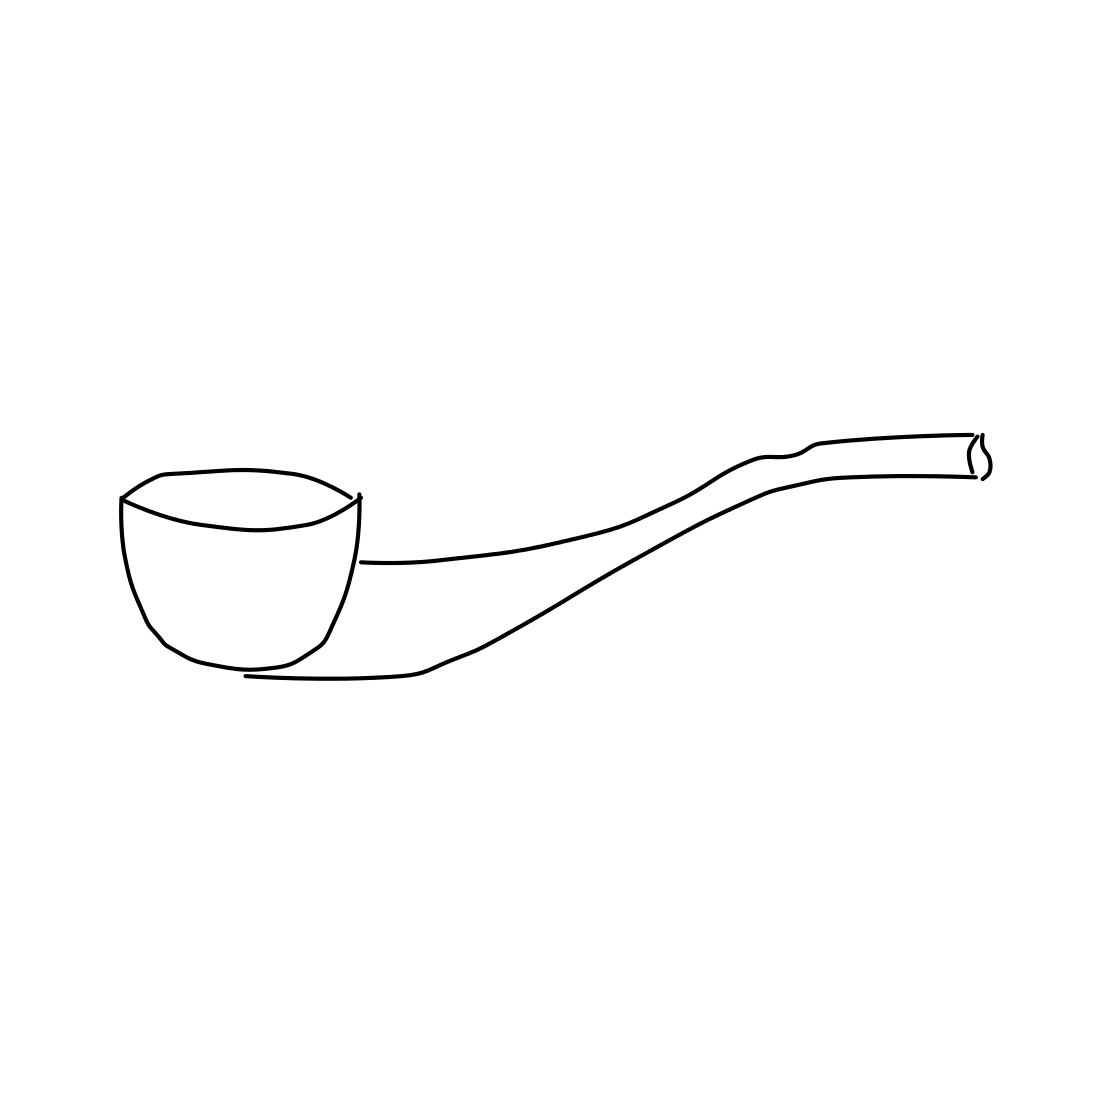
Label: pipe (for smoking)